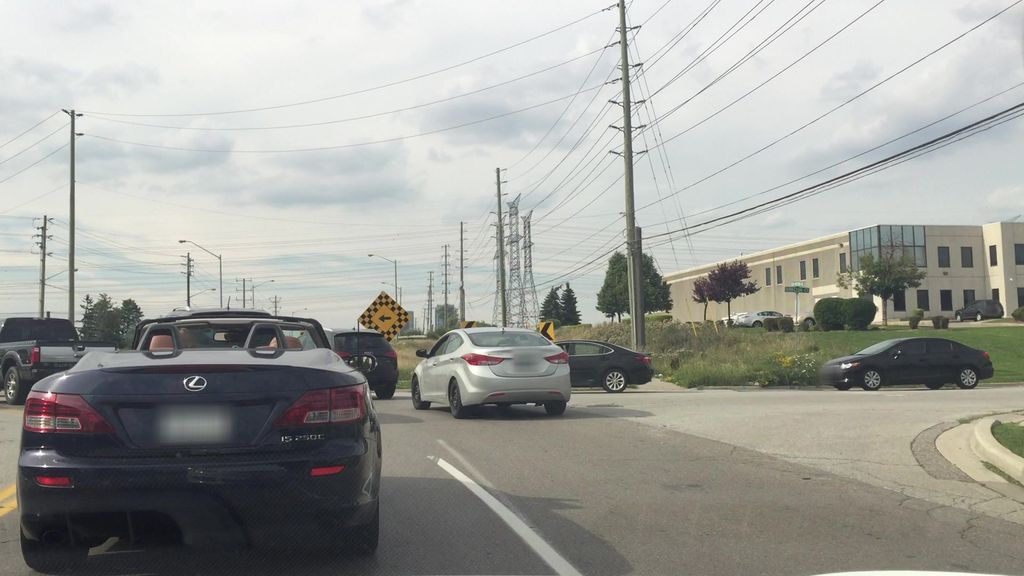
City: toronto